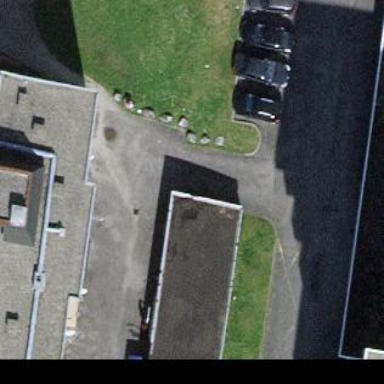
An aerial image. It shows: Garages with flat roofs.